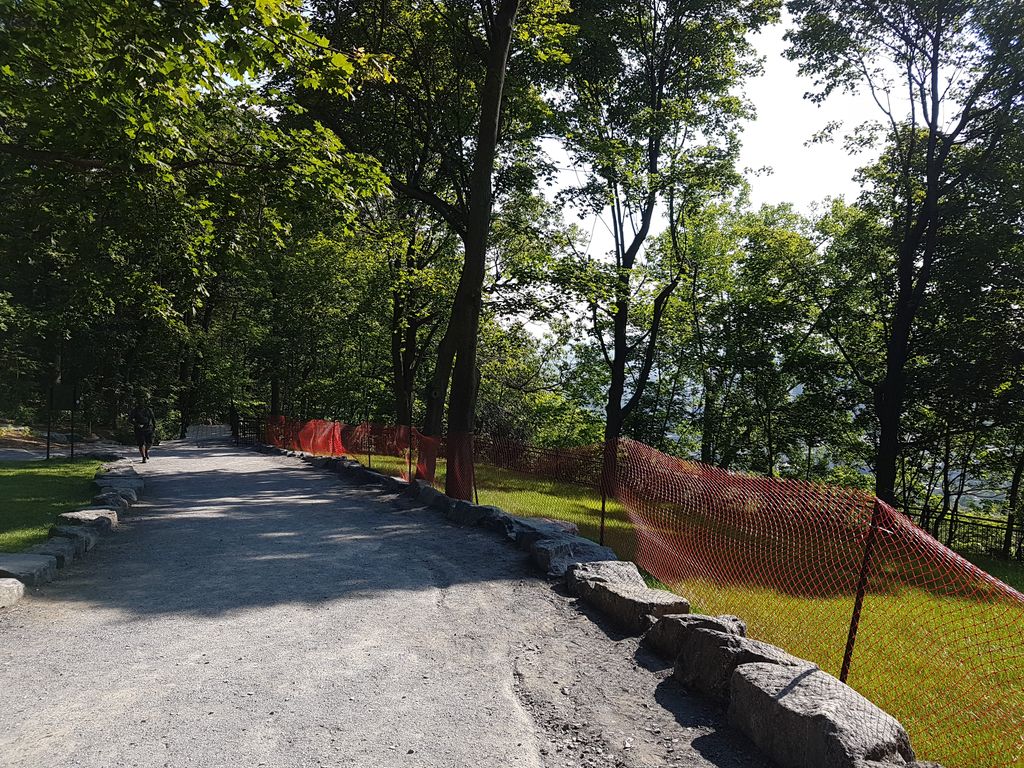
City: montreal